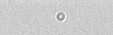
Label: camera_spot